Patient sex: M
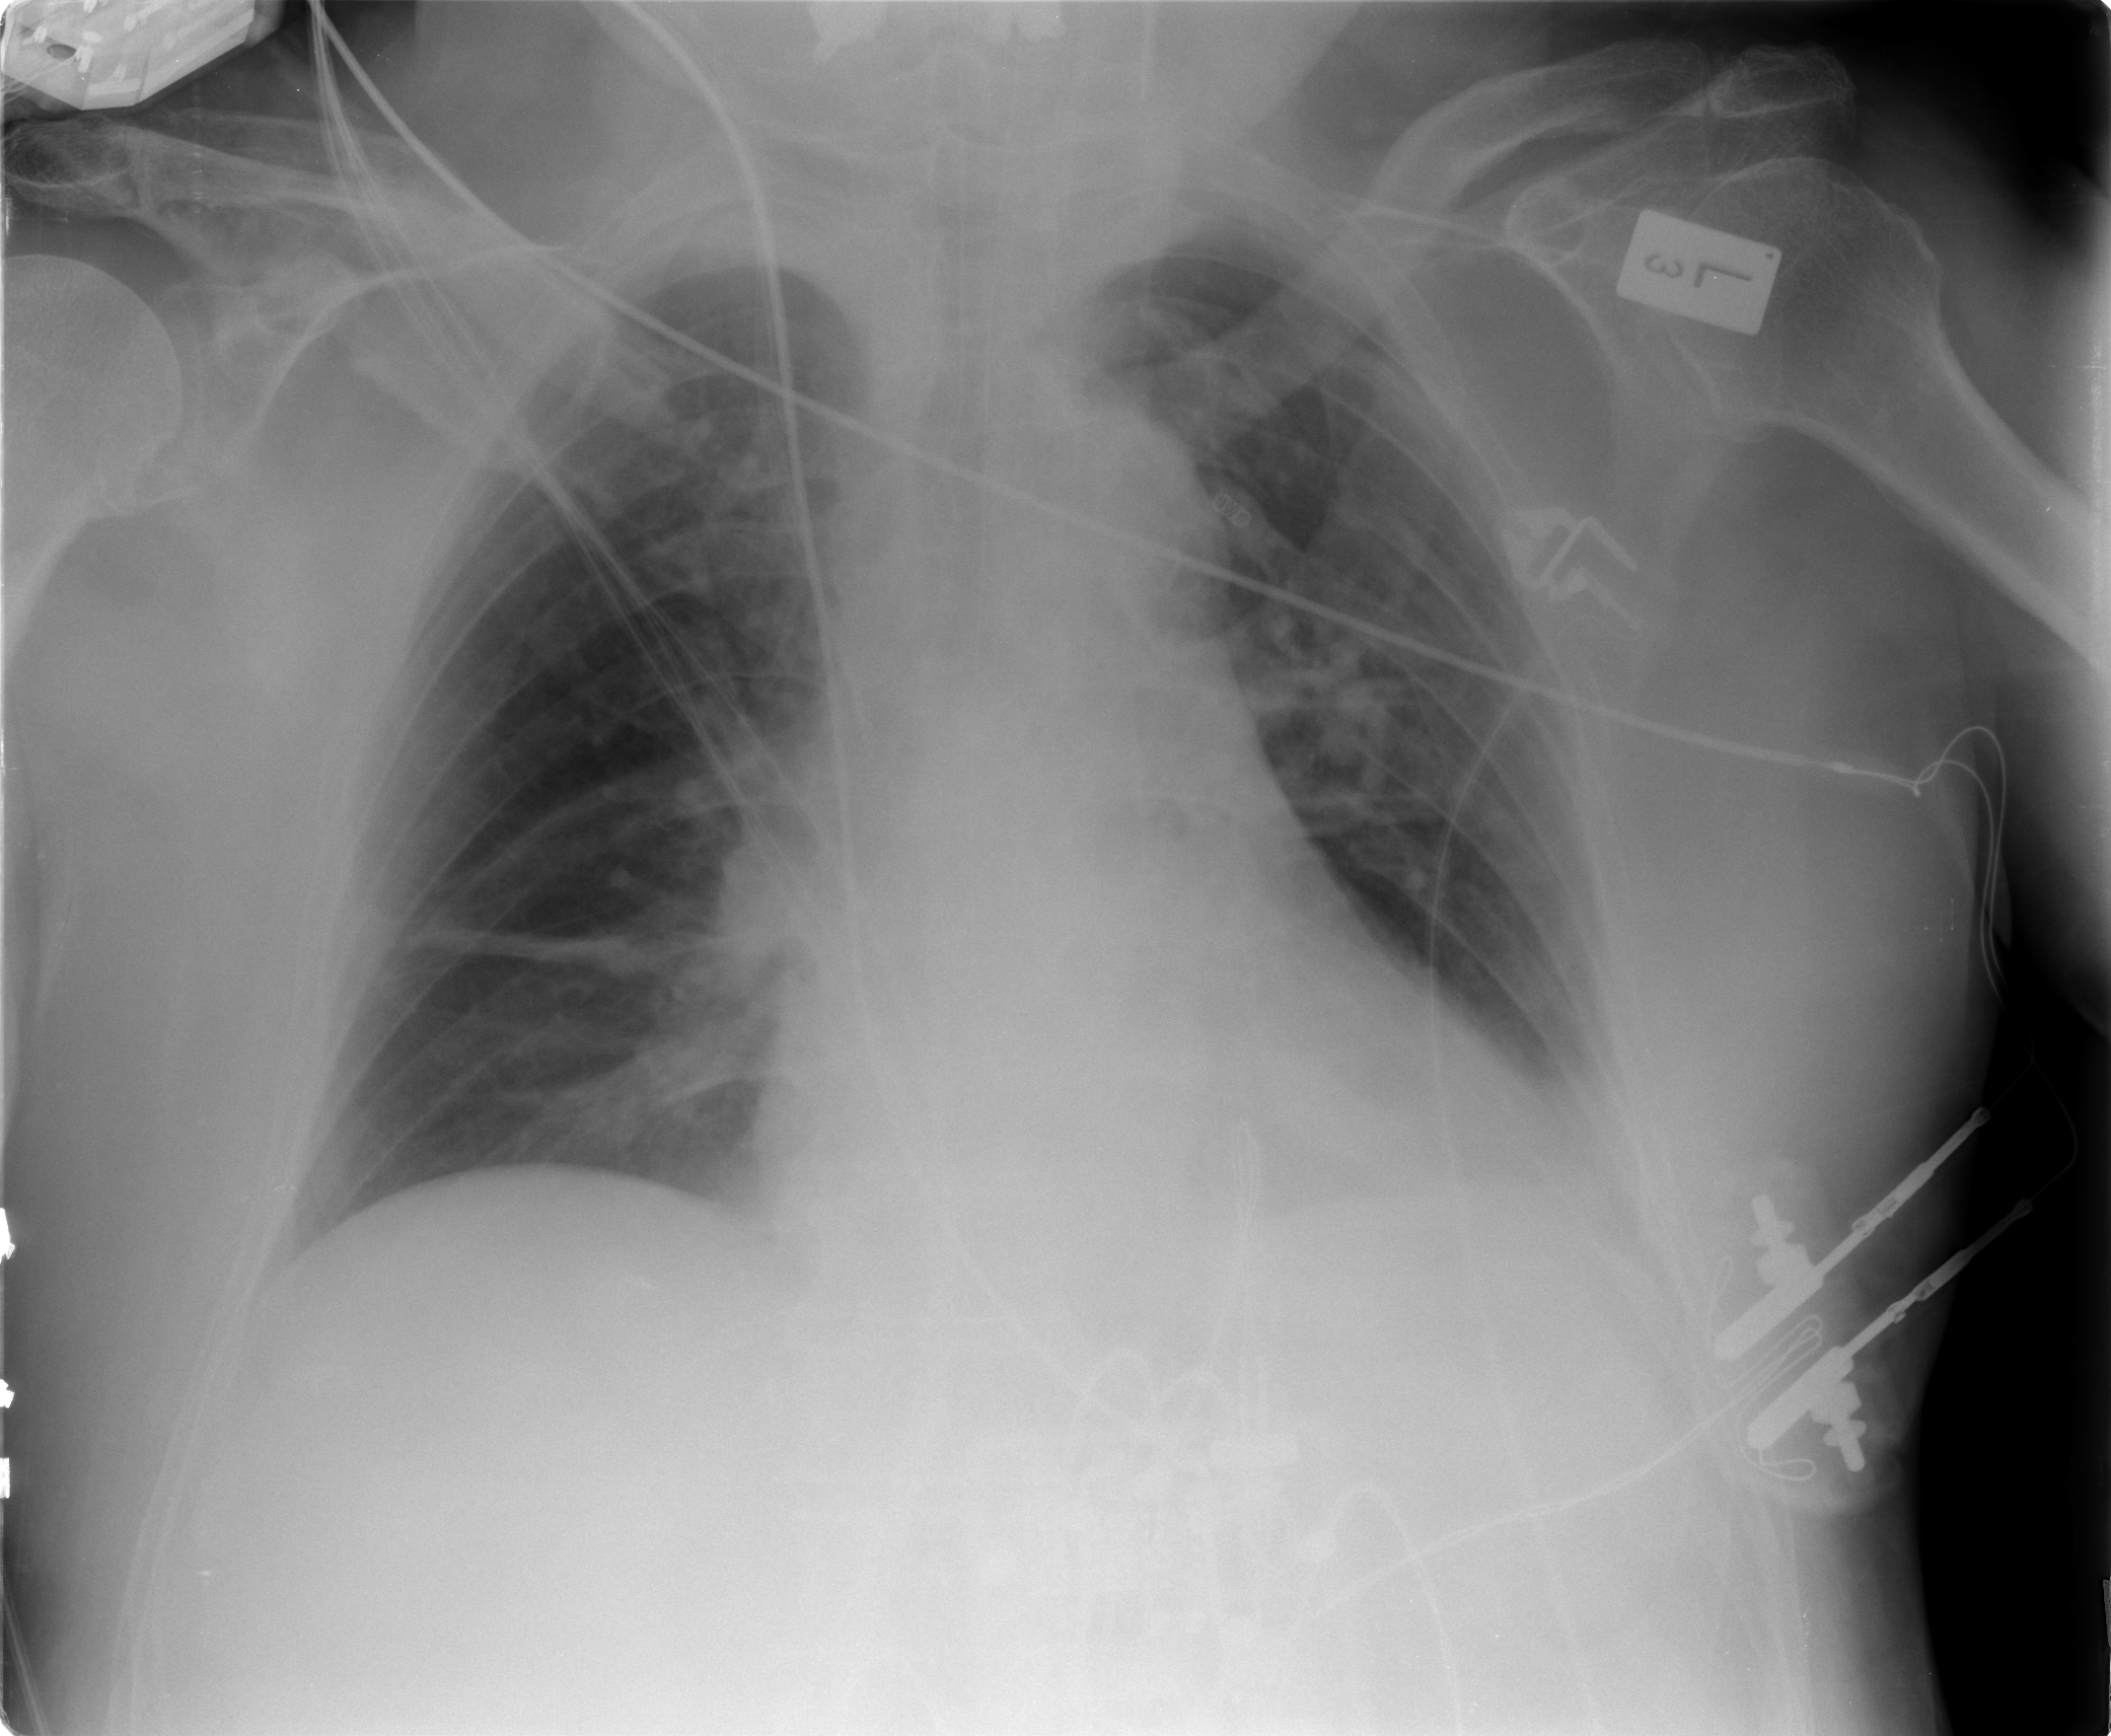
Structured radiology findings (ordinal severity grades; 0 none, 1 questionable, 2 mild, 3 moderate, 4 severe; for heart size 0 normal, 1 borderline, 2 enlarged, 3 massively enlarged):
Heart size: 1
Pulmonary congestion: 2
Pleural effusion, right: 0
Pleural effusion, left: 2
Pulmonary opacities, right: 0
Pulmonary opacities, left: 0
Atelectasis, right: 2
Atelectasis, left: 2